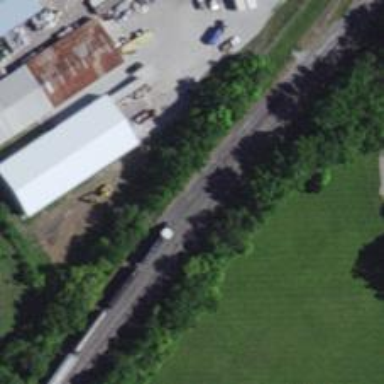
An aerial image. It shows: Railway siding with rails.